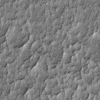
Atmospheric dust classification: not_dusty